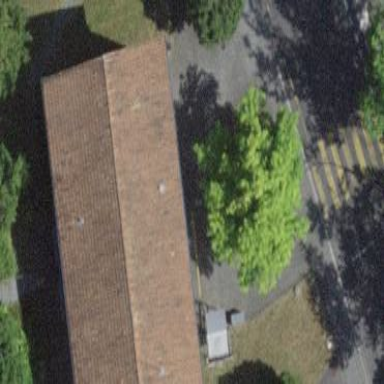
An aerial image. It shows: School building with flat roof.